Question: According to <URL>, you should add a markup data in order to include your site name in the search results:
>
In their example of Microdata usage, they attach the website name to the page 'title':
'''
<head itemscope itemtype="http://schema.org/WebSite">
<title itemprop='name'>Your WebSite Name</title>
<link rel="canonical" href="https://example.com/" itemprop="url">
'''
But obviously page titles are not the same as website name!
What am I missing here?
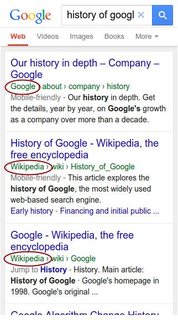
Answer: Microdata can be used <URL>, so you don't to use the 'title' element.
If you want to keep the markup in the 'head', or if you don't have the site name as visible content on your homepage, you could use the 'meta' element:
'''
<head itemscope itemtype="http://schema.org/WebSite">
<title>Welcome to Foobar!</title>
<meta itemprop="name" content="Foobar" />
<link itemprop="url" href="https://example.com/" />
</head>
'''
But if you have the site name as visible content, for example in the page header, you could make use of it:
'''
<header itemscope itemtype="http://schema.org/WebSite">
<h1 itemprop="name"><a itemprop="url" href="https://example.com/">Foobar</a></h1>
</header>
'''